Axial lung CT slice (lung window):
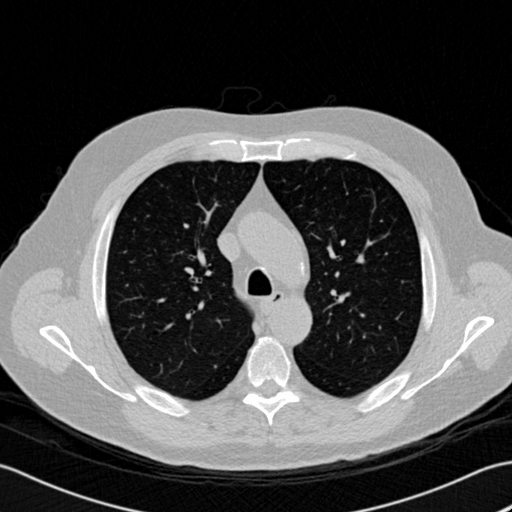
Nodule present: no